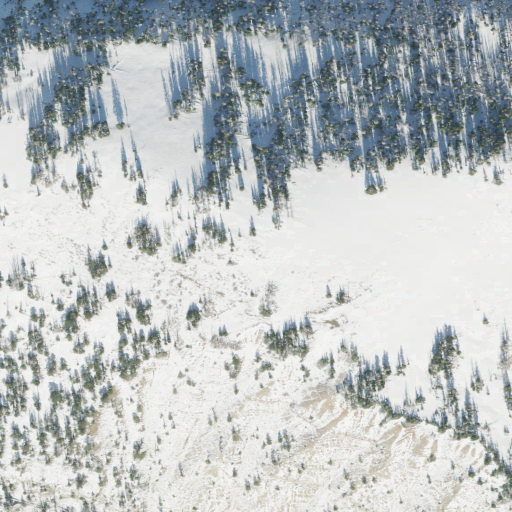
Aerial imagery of mountain in Utah named Little Mountain containing evergreen forest, shrub, and grassland